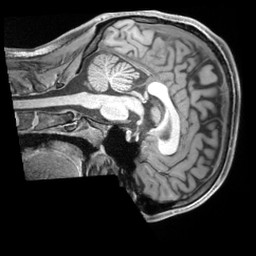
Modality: T1w
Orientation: sagittal
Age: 25
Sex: male
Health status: ill
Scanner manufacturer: siemens
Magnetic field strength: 3 T
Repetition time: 2.2 s
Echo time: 0.00218 s